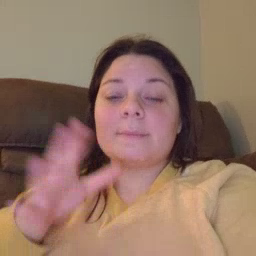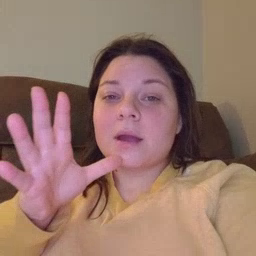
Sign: mom